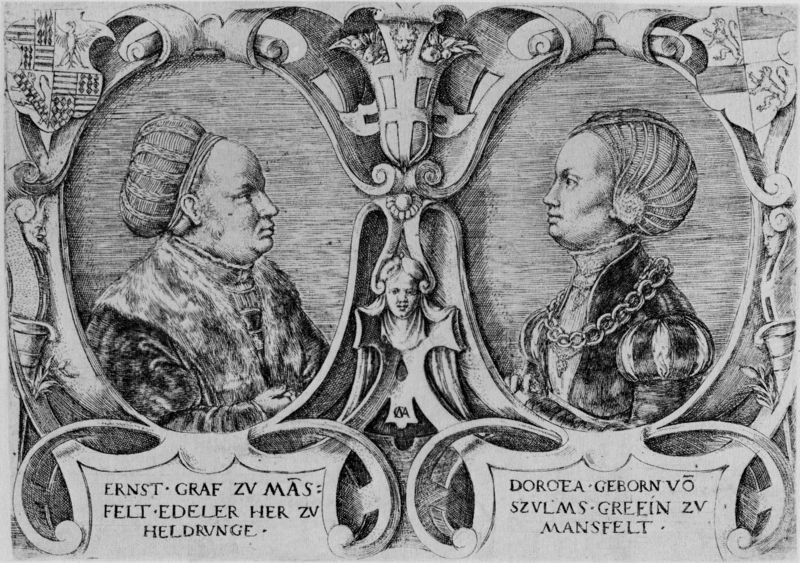
Titel: Doppelbildnis von Graf Ernst von Mansfeld und seiner Frau Dorothea von Solms
Künstler: Cornelis Massys
Institution: (Seriendruck)
Schlagwörter: kopf, mann, weiß, frauen, frau, frisur, hut, kleid, köpfe, nase, profil, schmuck, schwarz, zeichnung, haube, ornament, schleife, alt, gesichter, jacke, mütze, profile, augen, barock, blicke, bluse, gesicht, pelz, rahmen, bildnis, herr, portrait, porträt, mantel, reich, adel, familie, paar, puffärmel, oval, früchte, adelige, fell, kopfbedeckung, schrift, rahmung, zwei, kette, formen, grafik, weib, ernst, inschrift, dekor, seitenansicht, deutsch, halskette, foto, doppelportrait, doppelporträt, medaillon, porträts, druck, lithographie, radierung, stich, schwarzweiß, text, ketten, beschriftung, hauben, ehefrau, haub, bildnisse, portraits, fürst, namen, wappen, ehepaar, eheleute, initialien, voluten, doppelkinn, mittelalter, grad, zugewandt, ansehen, kupferstich, pelt, kopfschmuck, preußen, graf, insignien, inschriften, latein, fürsten, zwei köpfe, heraldik, brustbilder, haarnetz, mandola, rollwerk, gräfin, dorotea, ehegatte, graf von mäsfelt, kop, schwarweiß, mansfelt, mansfeldt, ernst graf, gräfin zu mansfelt, edler herr, edeler, doreea